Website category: university
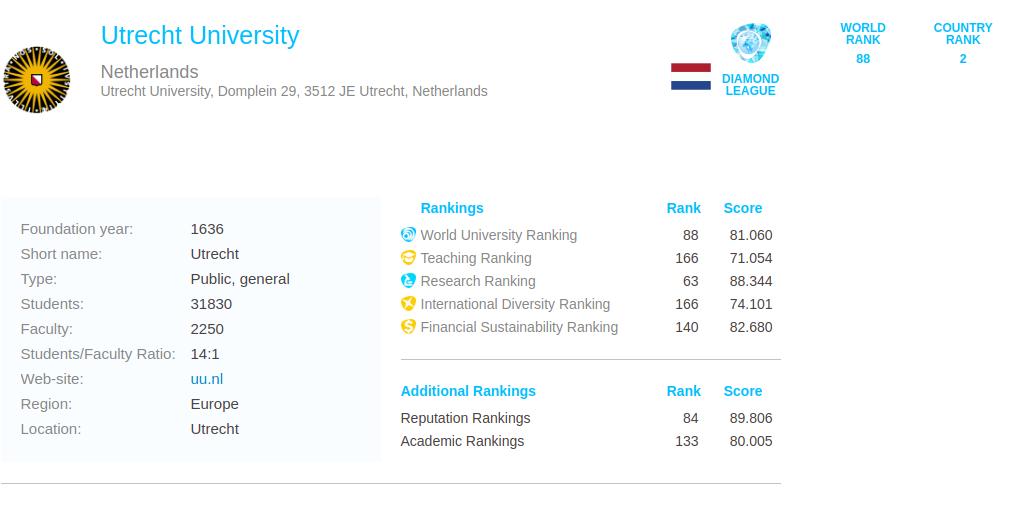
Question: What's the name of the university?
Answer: Utrecht University

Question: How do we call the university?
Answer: Utrecht University

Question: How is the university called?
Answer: Utrecht University

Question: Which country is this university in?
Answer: Netherlands

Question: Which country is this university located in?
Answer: Netherlands

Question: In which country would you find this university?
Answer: Netherlands

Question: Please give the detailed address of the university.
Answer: Utrecht University, Domplein 29, 3512 JE Utrecht, Netherlands

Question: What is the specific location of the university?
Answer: Utrecht University, Domplein 29, 3512 JE Utrecht, Netherlands

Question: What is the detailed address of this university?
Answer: Utrecht University, Domplein 29, 3512 JE Utrecht, Netherlands

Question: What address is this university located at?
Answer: Utrecht University, Domplein 29, 3512 JE Utrecht, Netherlands

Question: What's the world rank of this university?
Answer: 88

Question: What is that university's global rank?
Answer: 88

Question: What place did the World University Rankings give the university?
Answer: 88

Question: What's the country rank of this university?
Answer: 2

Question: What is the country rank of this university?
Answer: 2

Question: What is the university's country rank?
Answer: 2

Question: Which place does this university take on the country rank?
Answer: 2

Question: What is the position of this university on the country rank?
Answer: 2

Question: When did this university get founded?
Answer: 1636

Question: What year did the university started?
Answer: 1636

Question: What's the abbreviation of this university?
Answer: Utrecht

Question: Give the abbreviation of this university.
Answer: Utrecht

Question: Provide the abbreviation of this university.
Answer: Utrecht

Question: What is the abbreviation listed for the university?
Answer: Utrecht

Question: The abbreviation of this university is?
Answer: Utrecht

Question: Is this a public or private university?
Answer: Public, general

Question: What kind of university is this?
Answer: Public, general

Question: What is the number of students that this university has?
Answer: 31830

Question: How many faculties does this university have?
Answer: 2250

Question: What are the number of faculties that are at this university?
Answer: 2250

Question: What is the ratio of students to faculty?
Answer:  14 : 1

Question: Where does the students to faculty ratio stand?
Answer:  14 : 1

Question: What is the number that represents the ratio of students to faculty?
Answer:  14 : 1

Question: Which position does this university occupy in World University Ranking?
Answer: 88

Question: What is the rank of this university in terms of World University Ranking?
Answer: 88

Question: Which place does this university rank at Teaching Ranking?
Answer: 166

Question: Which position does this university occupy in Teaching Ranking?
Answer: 166

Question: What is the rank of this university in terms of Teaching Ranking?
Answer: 166

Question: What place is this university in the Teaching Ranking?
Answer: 166

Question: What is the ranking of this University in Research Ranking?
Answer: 63

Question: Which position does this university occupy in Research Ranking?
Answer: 63

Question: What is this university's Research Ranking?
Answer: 63

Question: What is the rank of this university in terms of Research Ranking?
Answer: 63

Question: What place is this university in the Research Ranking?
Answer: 63

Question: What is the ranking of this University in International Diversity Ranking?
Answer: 166

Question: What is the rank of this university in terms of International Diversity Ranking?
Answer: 166

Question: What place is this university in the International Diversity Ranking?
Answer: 166

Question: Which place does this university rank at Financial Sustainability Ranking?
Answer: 140

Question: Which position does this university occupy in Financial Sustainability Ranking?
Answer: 140

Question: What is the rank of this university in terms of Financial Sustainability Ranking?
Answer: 140

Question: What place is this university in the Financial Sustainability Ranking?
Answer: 140

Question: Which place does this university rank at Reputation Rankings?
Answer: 84

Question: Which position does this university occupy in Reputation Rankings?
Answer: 84

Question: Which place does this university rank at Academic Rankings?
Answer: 133

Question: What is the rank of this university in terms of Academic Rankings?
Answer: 133

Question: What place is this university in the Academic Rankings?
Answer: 133

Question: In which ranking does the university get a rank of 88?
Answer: World University Ranking

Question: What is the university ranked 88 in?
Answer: World University Ranking

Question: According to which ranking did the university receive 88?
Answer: World University Ranking

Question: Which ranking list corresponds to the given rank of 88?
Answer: World University Ranking

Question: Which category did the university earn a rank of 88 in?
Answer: World University Ranking

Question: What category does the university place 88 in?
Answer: World University Ranking

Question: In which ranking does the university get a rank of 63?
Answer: Research Ranking

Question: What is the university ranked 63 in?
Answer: Research Ranking